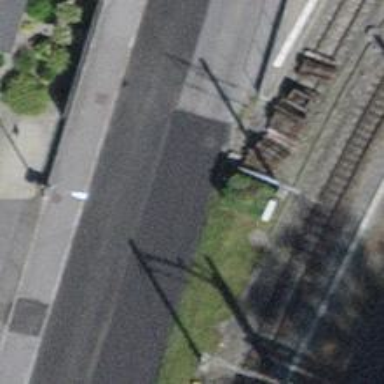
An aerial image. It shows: Railway buffer stop.